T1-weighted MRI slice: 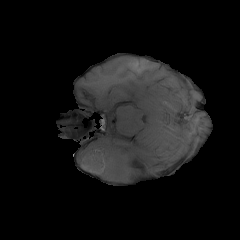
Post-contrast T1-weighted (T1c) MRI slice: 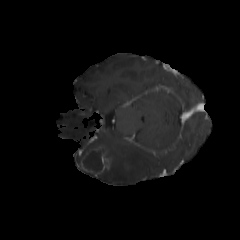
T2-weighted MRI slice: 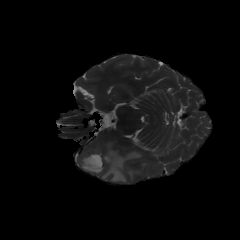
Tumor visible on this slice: yes